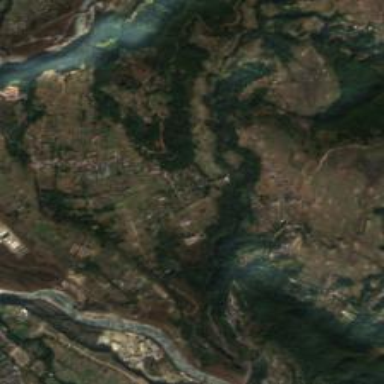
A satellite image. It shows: Small hamlet.